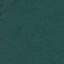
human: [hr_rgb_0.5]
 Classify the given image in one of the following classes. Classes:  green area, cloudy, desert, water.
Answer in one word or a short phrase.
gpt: green area